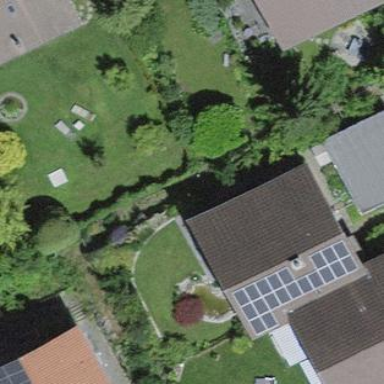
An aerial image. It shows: Terrace building with gabled roof.